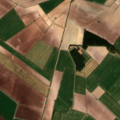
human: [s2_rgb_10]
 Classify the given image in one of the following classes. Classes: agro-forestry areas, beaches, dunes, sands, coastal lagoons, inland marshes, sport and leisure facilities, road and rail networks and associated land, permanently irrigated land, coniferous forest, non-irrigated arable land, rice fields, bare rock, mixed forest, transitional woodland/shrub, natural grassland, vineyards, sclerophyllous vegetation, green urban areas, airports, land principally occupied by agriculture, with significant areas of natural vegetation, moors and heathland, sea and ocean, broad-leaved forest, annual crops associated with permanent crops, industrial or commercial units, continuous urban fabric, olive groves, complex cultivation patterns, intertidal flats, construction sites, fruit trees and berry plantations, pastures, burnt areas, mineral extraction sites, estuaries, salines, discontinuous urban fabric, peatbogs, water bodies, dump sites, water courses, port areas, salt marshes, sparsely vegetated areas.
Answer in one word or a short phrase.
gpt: non-irrigated arable land